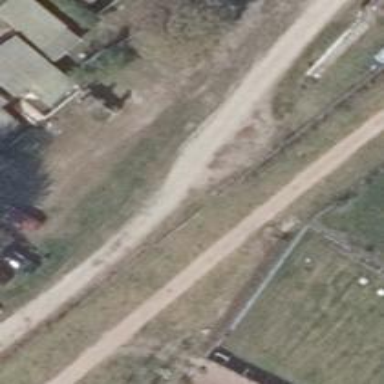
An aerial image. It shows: Compacted track with grade2 level.